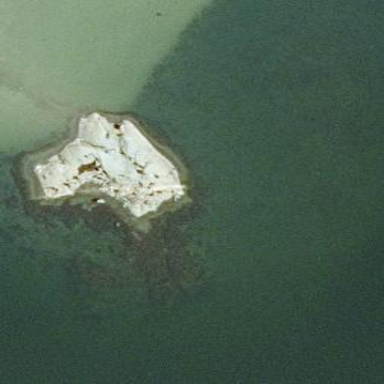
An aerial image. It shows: Islet along the coastline.